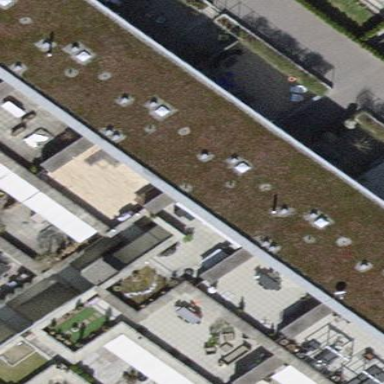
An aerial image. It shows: Building with flat roof.